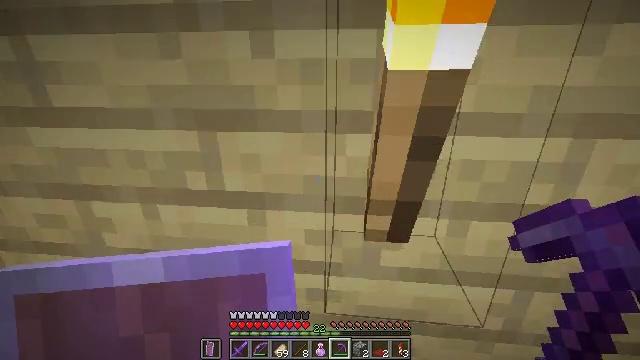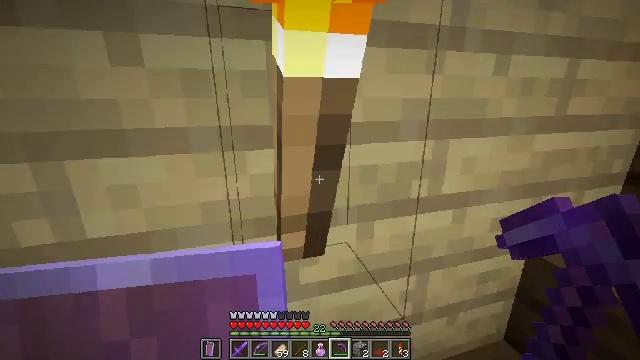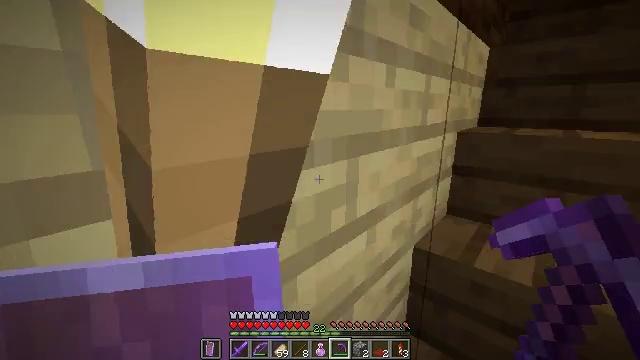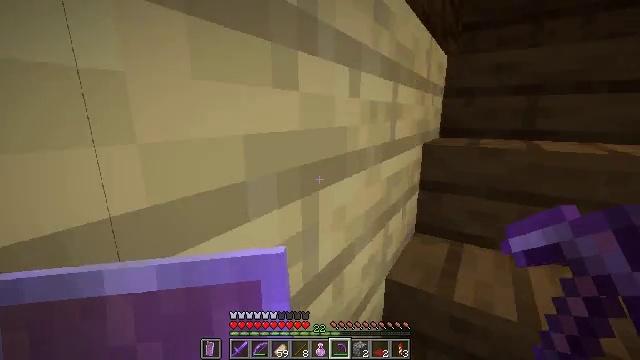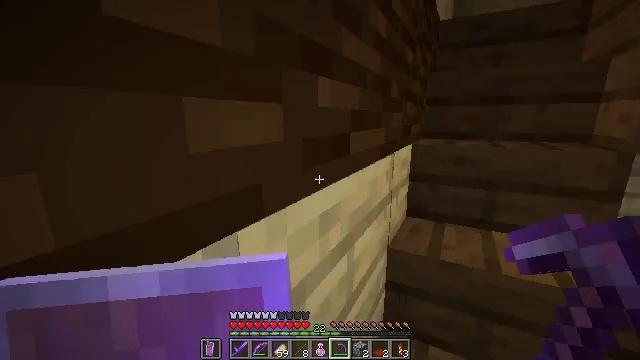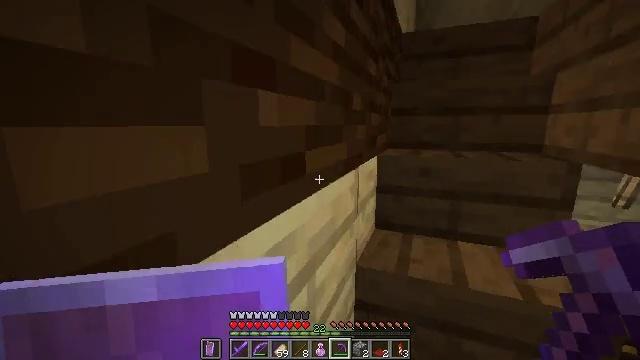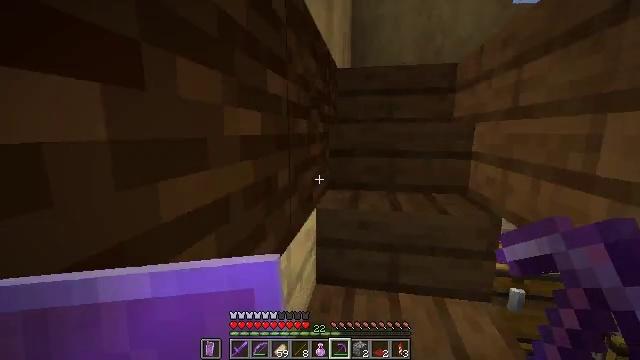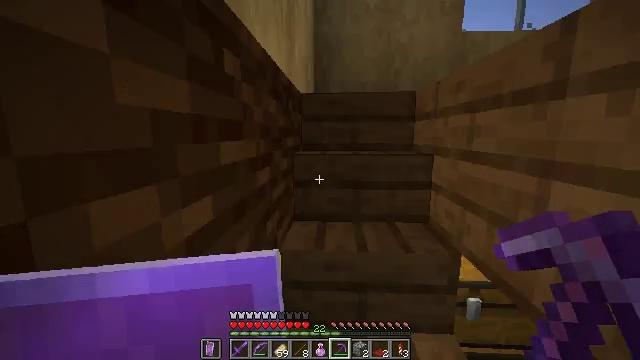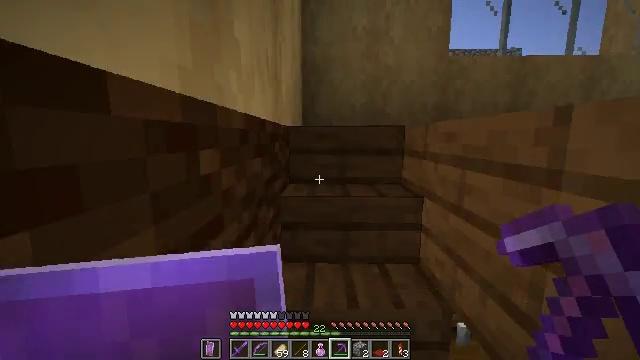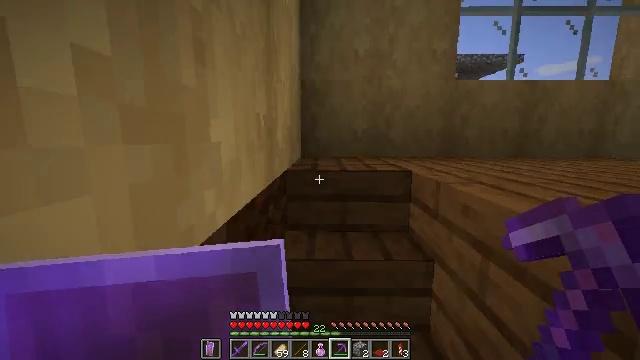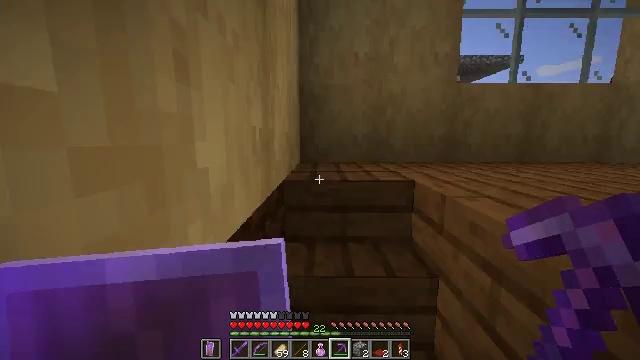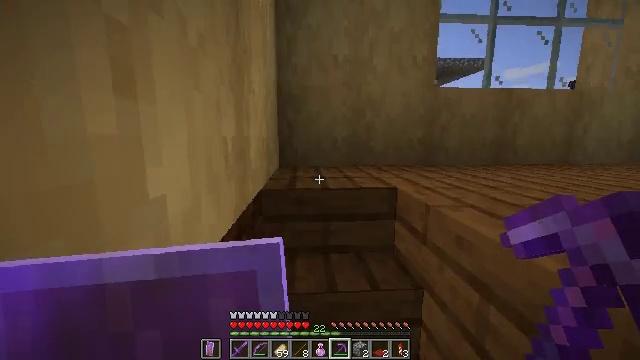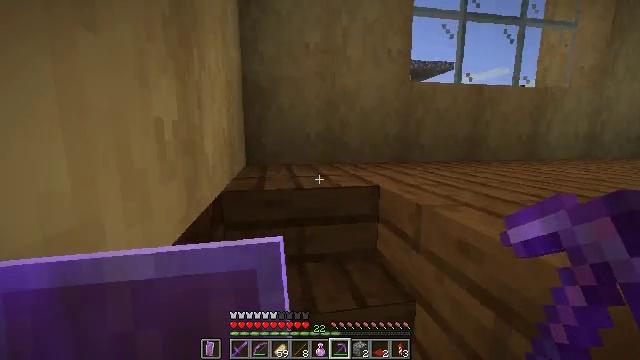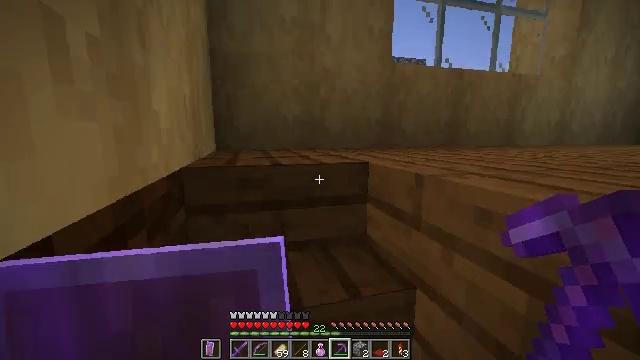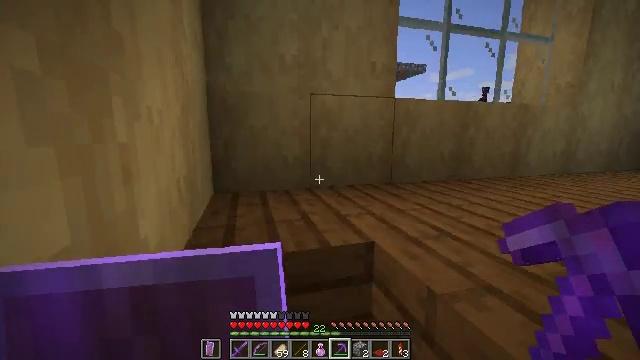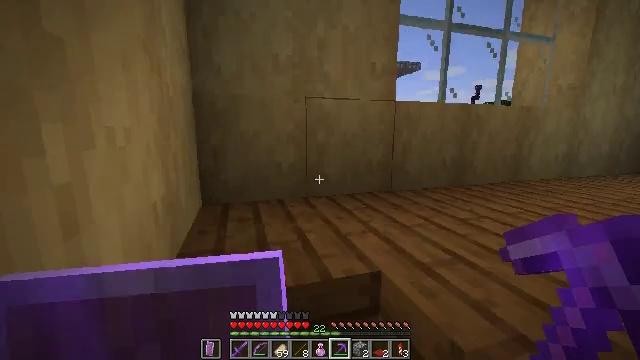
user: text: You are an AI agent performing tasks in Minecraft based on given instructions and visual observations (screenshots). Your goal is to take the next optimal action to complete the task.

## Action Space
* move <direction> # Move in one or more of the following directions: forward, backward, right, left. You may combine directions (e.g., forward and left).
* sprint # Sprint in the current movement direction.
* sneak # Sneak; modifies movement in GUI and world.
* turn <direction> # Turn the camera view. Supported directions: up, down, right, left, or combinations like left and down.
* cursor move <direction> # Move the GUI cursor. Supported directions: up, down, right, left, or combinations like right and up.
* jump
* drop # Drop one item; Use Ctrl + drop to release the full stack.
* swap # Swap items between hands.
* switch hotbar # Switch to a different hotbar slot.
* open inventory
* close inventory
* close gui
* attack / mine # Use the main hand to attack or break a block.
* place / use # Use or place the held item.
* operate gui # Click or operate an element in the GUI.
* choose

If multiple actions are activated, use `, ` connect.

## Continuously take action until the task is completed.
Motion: motion action
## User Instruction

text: Break the spruce leaves to clear the area.
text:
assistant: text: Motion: move forward, turn right and up
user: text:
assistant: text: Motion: move forward, turn right and up
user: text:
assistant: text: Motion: move forward, turn right and up
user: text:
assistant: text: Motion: move forward, turn right
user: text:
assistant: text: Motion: move forward, turn right and up
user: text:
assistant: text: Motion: move forward, turn right and up, jump
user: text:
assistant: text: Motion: move forward, turn right, jump
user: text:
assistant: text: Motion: move forward, turn right, jump
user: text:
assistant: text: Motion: move forward, jump
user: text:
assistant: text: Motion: move forward, jump
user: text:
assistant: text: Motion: move forward, turn right
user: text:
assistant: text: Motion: move forward, turn right
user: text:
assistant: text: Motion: move forward, turn right
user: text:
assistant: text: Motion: move forward
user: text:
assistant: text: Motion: move forward, turn right
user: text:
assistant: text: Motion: move forward, turn right and down
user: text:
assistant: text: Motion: move forward, turn right and down
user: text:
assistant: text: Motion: move forward, turn right
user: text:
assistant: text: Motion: move forward and move left, turn right
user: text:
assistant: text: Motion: move forward and move left, turn right and down
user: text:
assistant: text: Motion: move forward and move left, turn right
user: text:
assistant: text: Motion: move forward and move left, turn right
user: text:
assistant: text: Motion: move forward and move left, turn right
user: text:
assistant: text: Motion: move forward and move left, turn right
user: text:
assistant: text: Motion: move forward and move left
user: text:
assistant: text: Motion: move forward
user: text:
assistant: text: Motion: move forward
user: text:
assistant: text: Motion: move forward
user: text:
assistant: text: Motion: move forward
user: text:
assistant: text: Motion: move forward